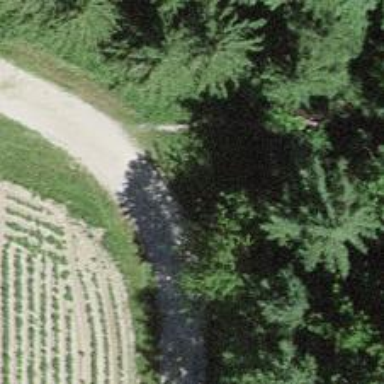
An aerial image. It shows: Gravel track with grade 2 tracktype.